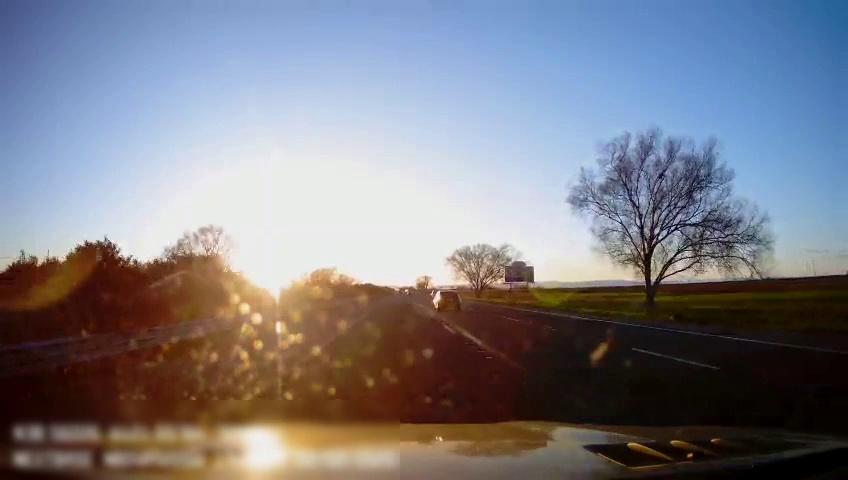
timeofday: Day
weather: Sunny
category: Drivable Space
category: Vehicles | Car
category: Lanes | Alternate Lane
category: Lanes | Current Lane
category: Lanes | Current Lane
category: Lanes | Alternate Lane
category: Traffic | Signs